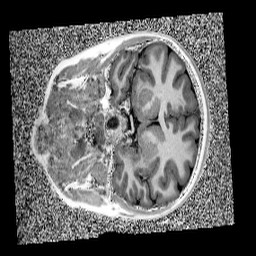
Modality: UNIT1
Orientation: coronal
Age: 11
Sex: female
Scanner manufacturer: siemens
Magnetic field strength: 3 T
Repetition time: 4 s
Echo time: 0.00299 s